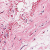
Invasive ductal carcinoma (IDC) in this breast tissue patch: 0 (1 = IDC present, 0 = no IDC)